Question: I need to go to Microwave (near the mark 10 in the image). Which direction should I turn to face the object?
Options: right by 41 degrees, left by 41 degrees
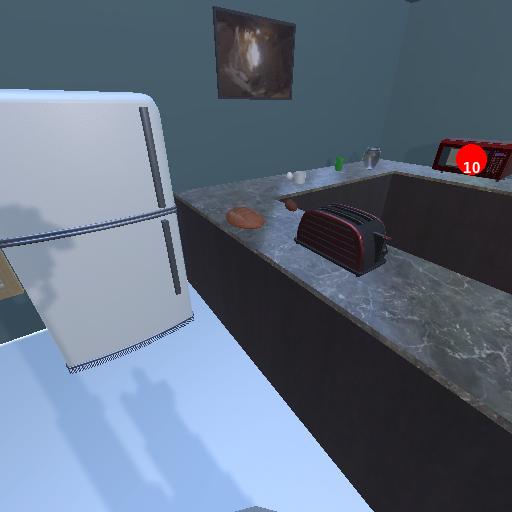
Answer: right by 41 degrees